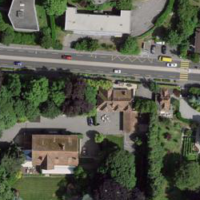
EUNIS habitat code: 54
Species observed at this site:
Allium siculum